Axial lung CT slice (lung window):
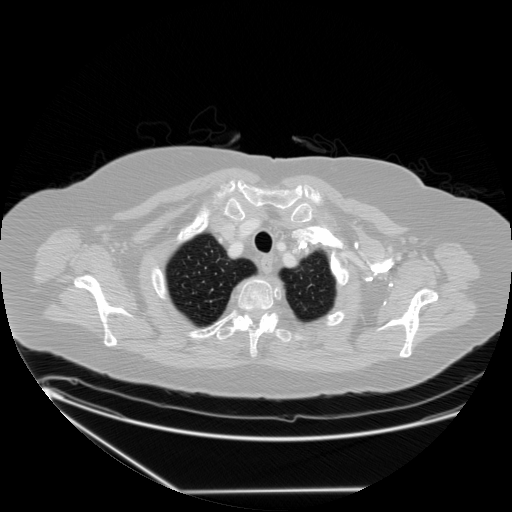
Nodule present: no